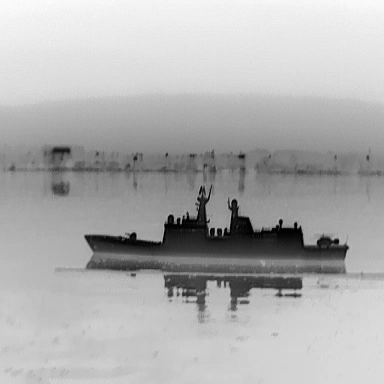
There is a warship in the infrared image.